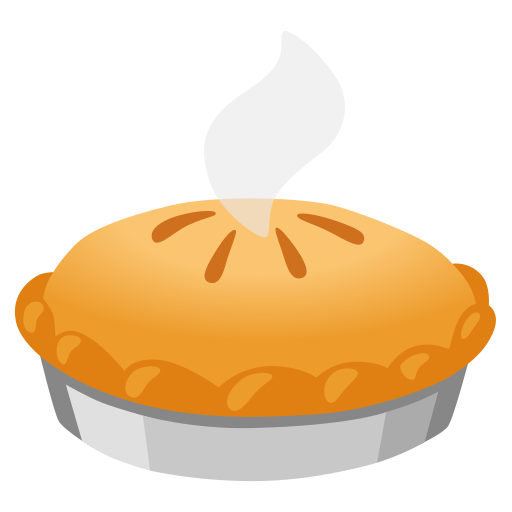
Emoji: 🥧